Chest X-ray. View position: AP
Patient age: 10
Patient sex: M
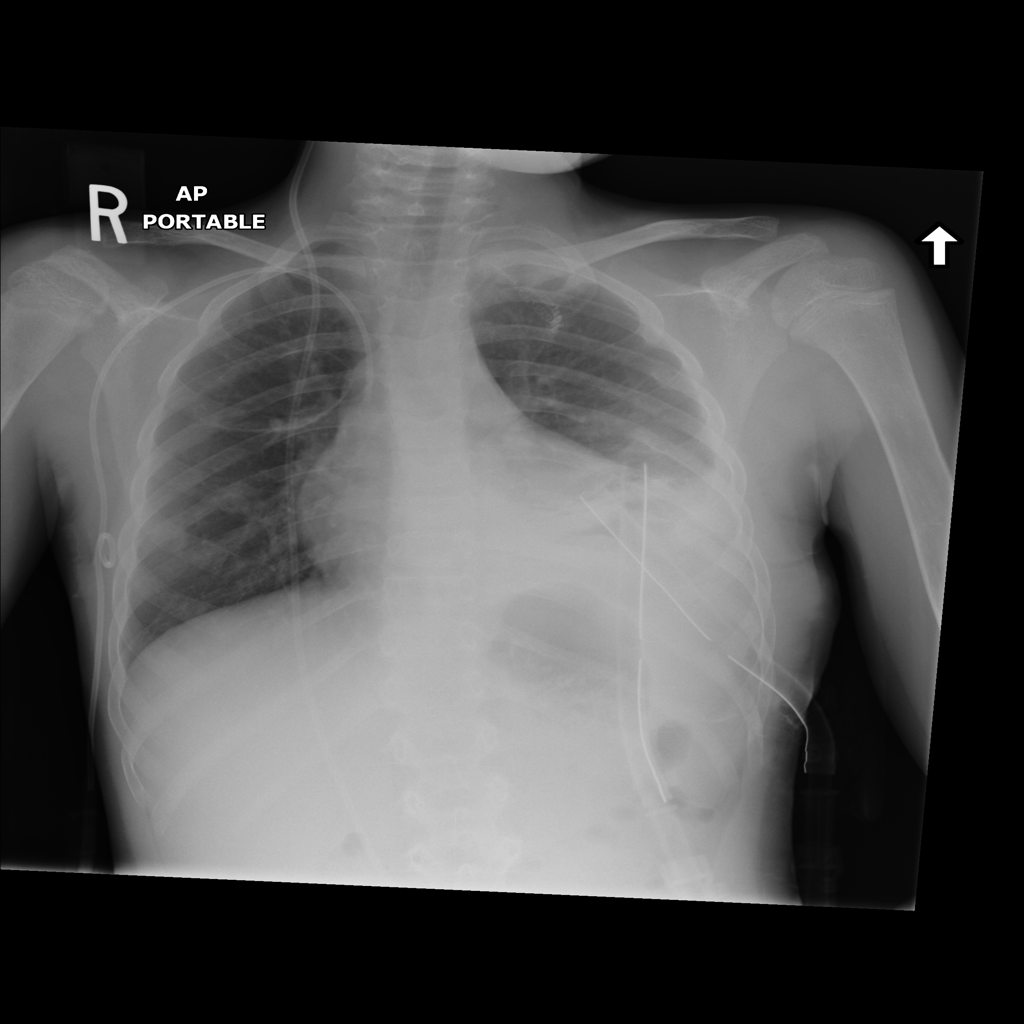
Finding: Pneumothorax